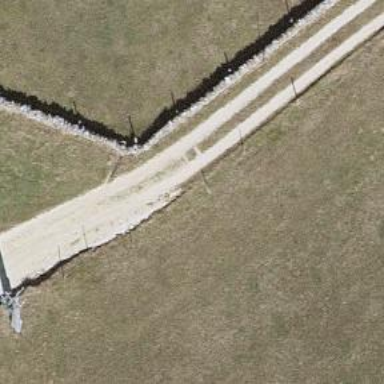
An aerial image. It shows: Dry stone wall barrier.